Field crop: maize
Growth stage: 2
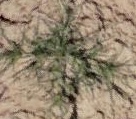
Species: salsola